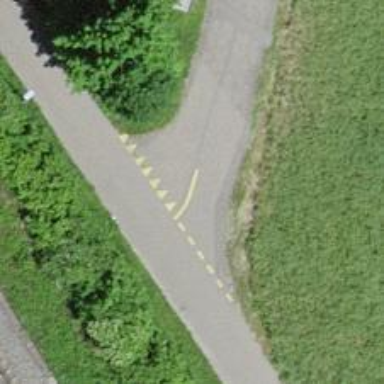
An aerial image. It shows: Asphalt cycleway.